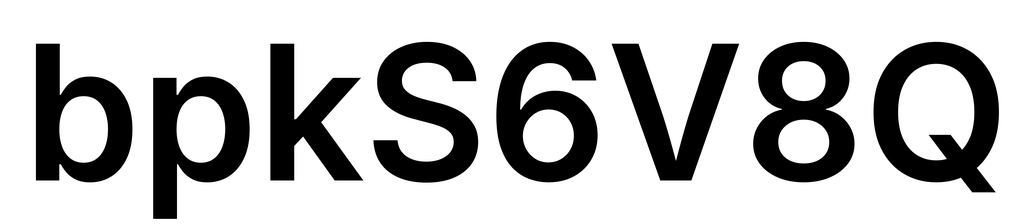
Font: Inter_SemiBold